Interaction volume radius: 5 \u00c5
Interaction volume height: 40 \u00c5
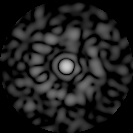
Disorder parameter: 0.8599